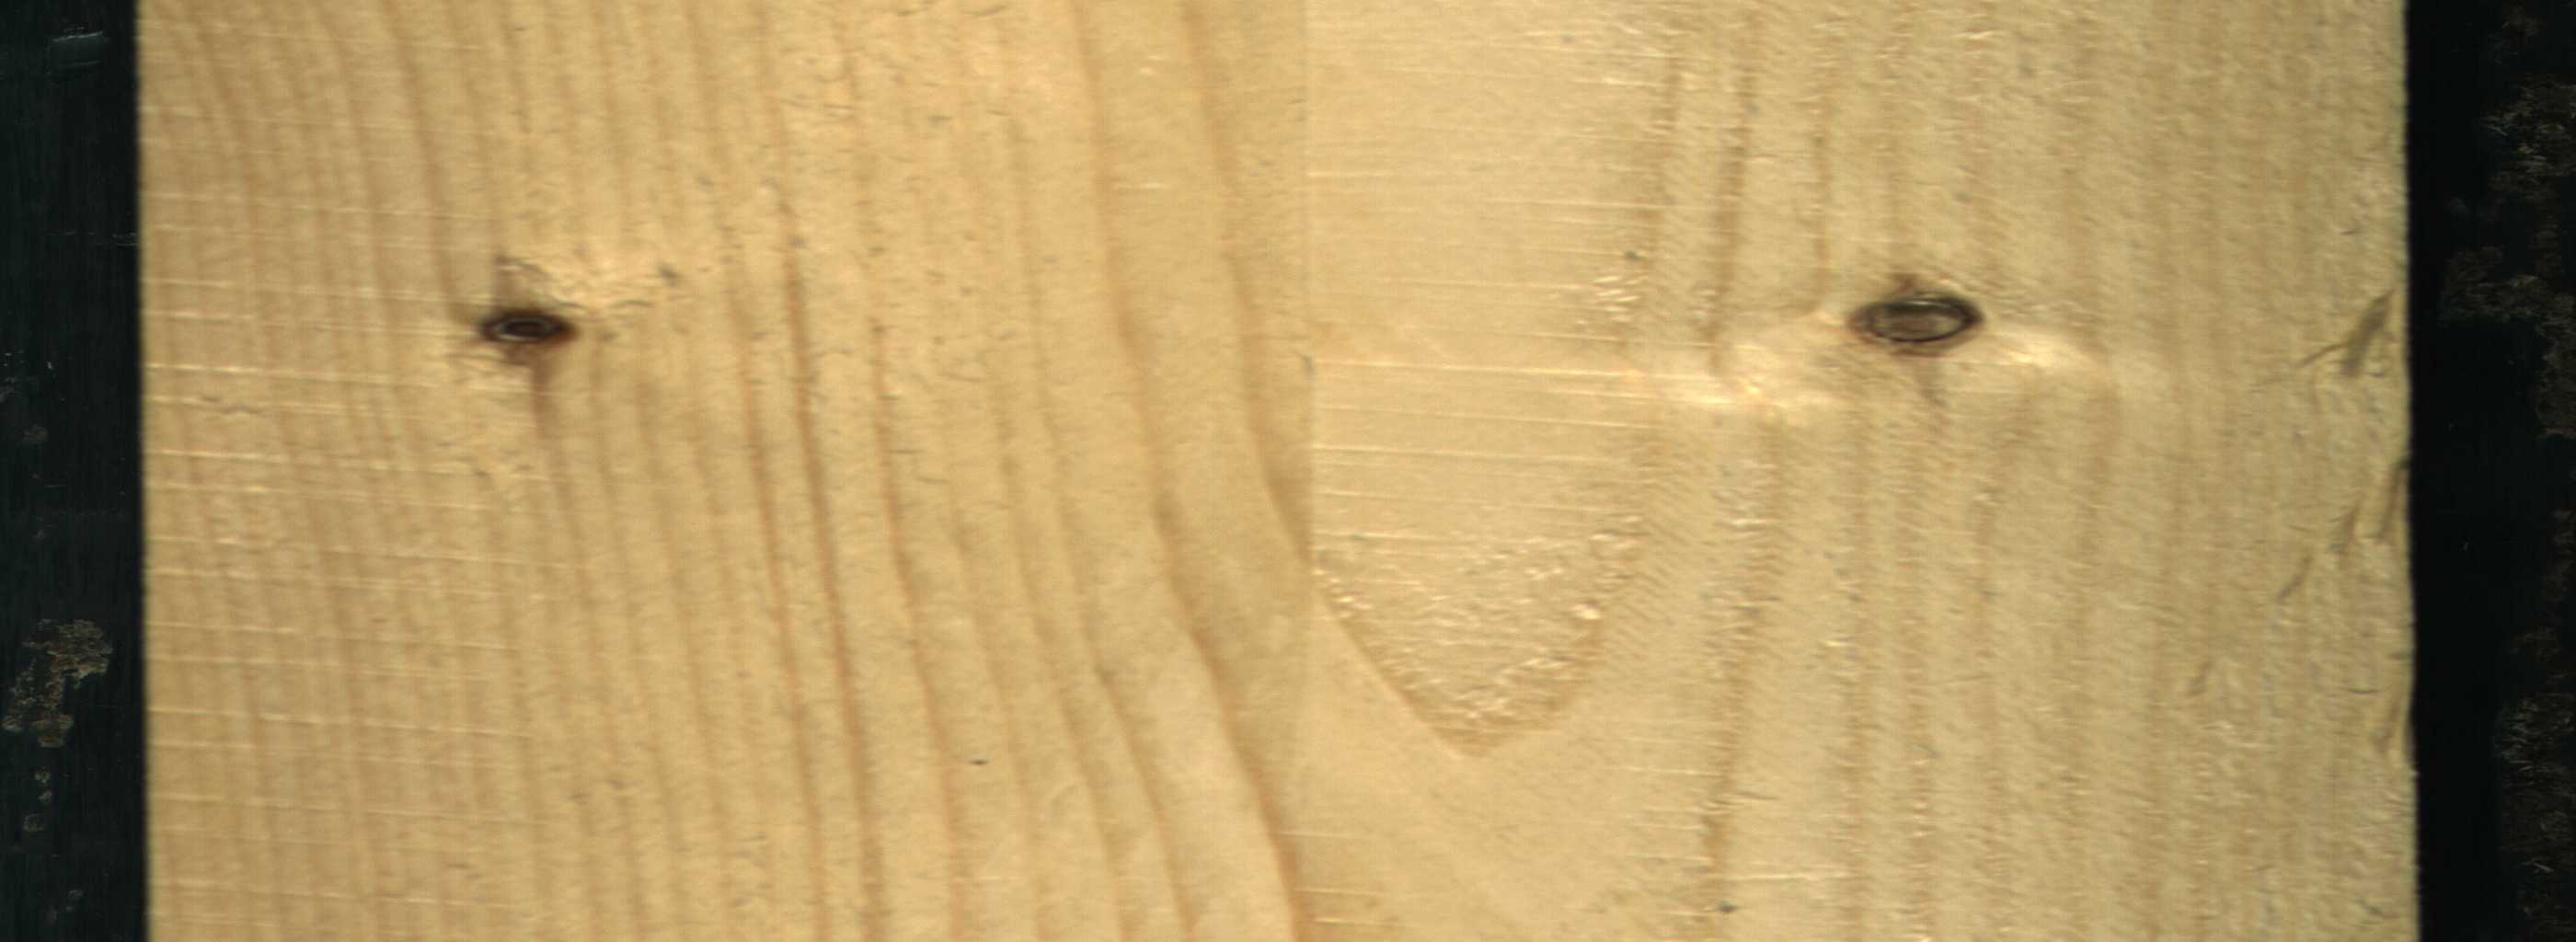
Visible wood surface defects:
Dead_Knot
Dead_Knot